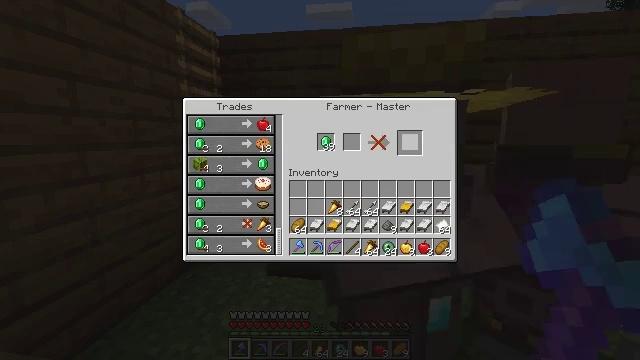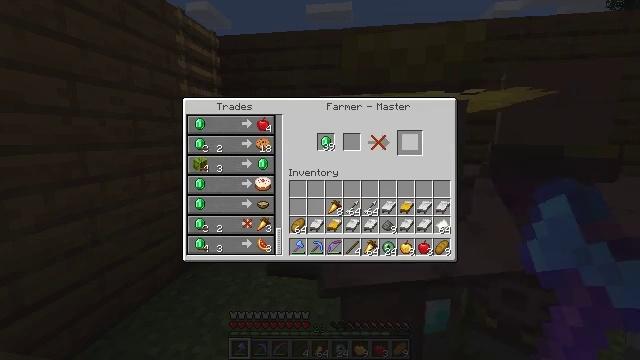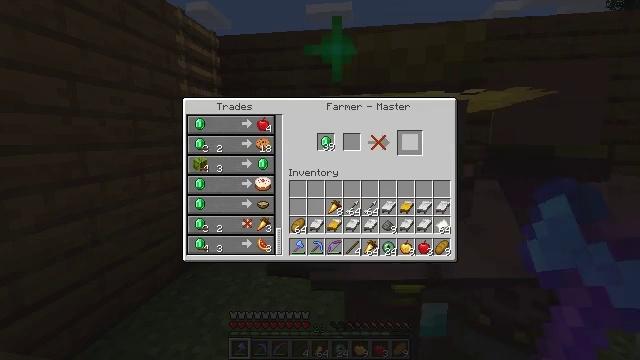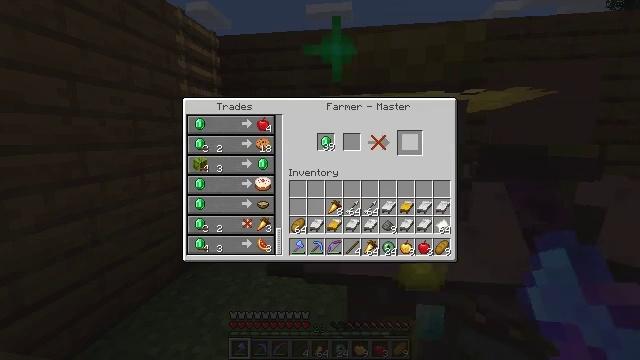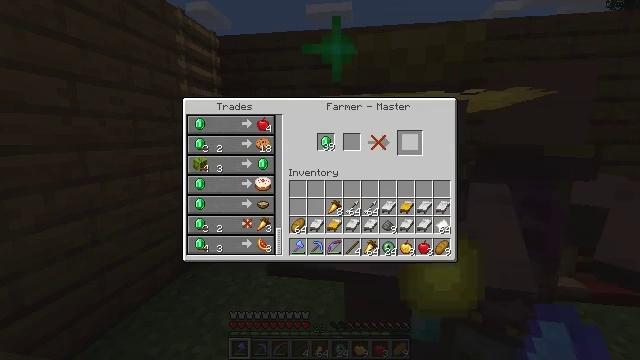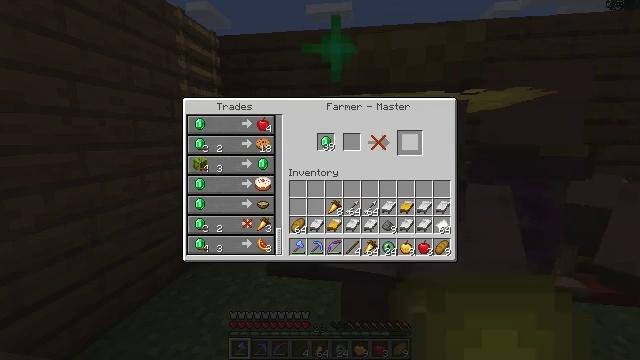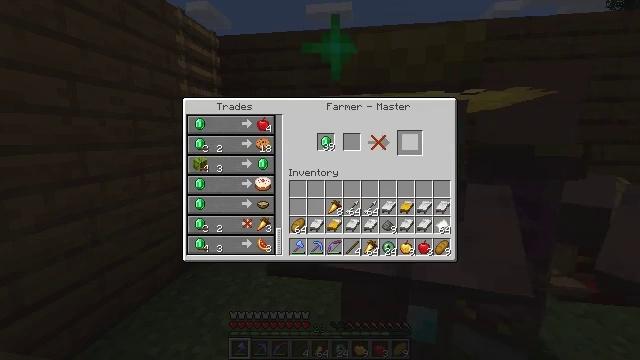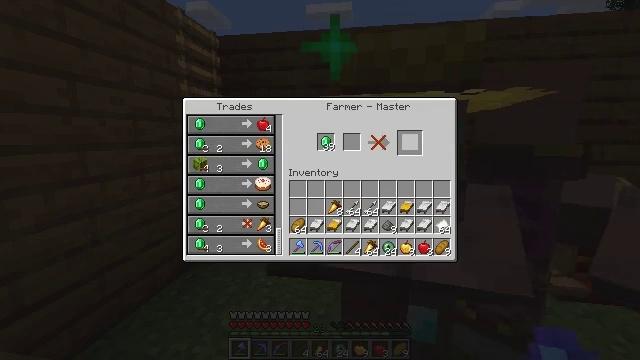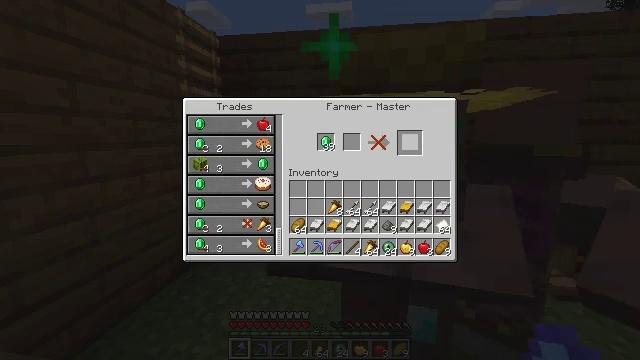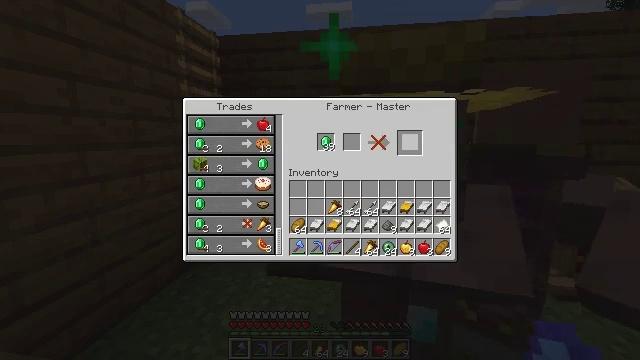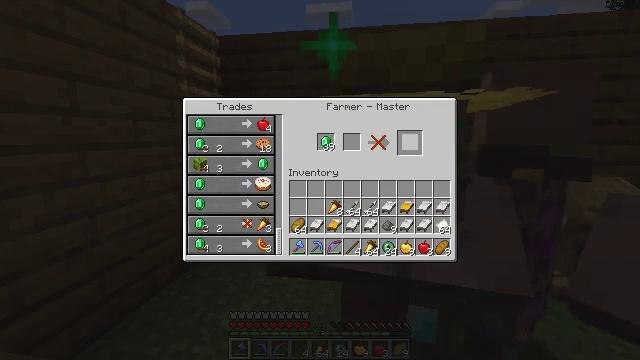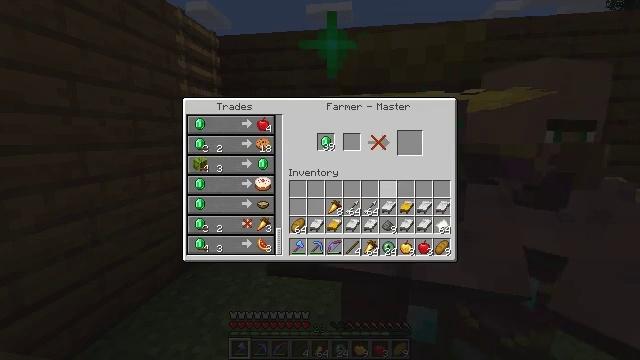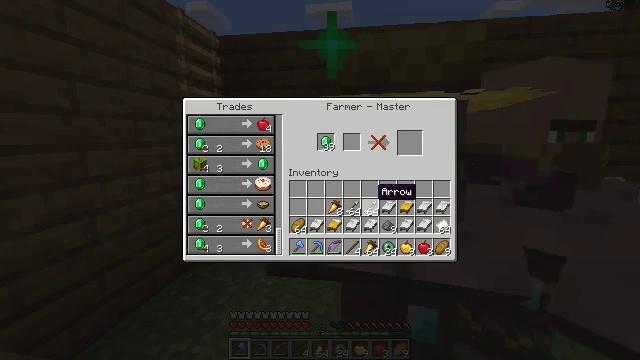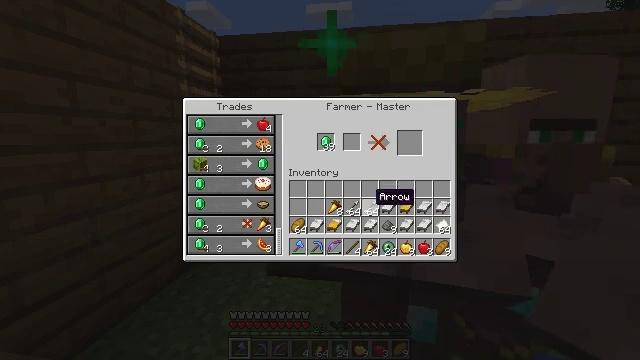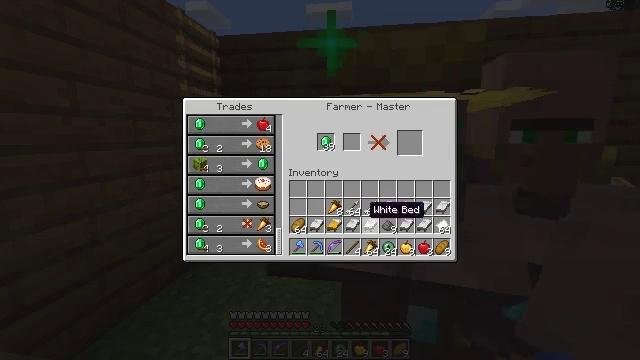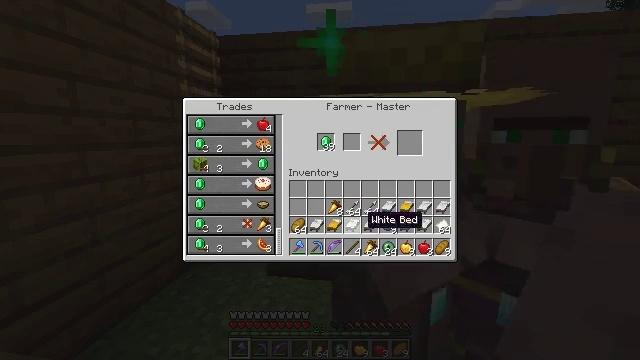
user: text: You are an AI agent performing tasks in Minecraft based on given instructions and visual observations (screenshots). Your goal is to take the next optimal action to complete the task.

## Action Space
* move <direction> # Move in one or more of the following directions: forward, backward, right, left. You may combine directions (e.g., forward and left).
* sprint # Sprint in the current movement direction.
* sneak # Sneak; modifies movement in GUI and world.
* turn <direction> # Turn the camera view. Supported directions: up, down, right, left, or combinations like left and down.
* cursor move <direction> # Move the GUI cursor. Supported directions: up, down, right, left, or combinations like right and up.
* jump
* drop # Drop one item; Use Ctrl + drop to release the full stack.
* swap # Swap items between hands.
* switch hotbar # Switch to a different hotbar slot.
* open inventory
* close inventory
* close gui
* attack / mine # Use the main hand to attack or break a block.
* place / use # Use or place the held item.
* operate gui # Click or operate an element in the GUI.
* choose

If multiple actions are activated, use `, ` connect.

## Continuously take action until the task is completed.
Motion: motion action
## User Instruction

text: Create an ender pearl.
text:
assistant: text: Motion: sneak, open gui
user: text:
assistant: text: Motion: sneak
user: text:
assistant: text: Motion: sneak
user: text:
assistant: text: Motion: sneak
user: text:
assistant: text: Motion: sneak
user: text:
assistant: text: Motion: sneak
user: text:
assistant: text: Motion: sneak
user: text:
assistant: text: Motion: sneak
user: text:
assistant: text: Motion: sneak
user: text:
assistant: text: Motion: sneak
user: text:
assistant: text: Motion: sneak, cursor move left and down
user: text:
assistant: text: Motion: cursor move left and down
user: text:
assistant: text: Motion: no_op
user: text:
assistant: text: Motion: cursor move down
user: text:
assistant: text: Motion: cursor move down
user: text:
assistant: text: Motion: cursor move down
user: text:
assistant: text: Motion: no_op
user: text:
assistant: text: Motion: no_op
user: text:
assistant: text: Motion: no_op
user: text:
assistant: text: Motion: no_op
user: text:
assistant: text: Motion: no_op
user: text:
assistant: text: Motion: no_op
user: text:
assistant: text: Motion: operate gui
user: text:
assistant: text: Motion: operate gui
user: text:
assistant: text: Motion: operate gui
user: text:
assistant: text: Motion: cursor move left and up
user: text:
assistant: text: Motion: cursor move left and up
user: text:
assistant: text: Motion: cursor move up
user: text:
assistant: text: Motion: cursor move left and up
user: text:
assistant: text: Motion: no_op